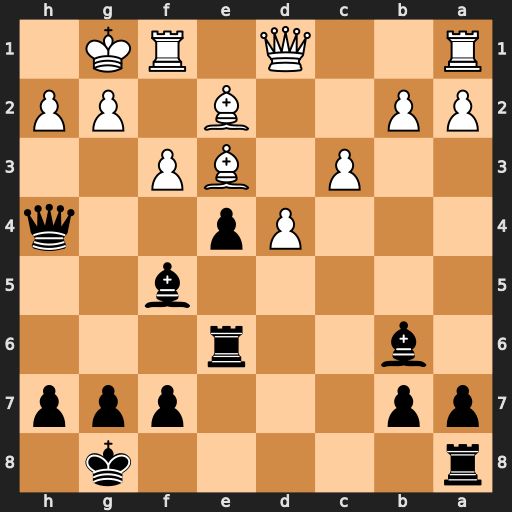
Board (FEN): r5k1/pp3ppp/1b2r3/5b2/3Pp2q/2P1BP2/PP2B1PP/R2Q1RK1
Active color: b
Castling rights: -
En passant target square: -
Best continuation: Bc7 f4 Rh6